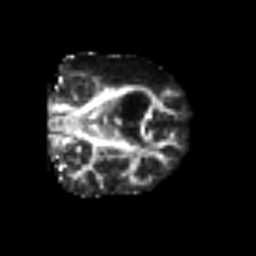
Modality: FA
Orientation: coronal
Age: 50
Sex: male
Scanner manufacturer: siemens
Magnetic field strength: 3 T
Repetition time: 6.1 s
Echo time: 0.101 s